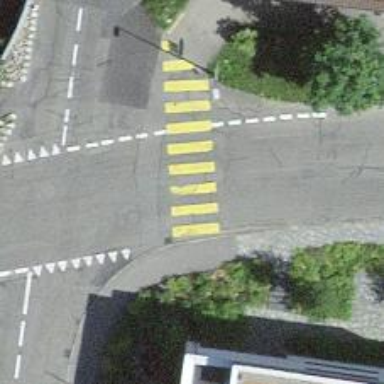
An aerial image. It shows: Zebra crossing on the road.